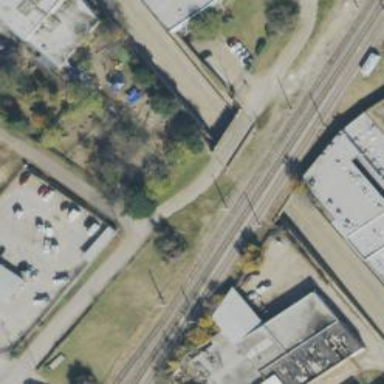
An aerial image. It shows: Yard bridge for the light rail service.